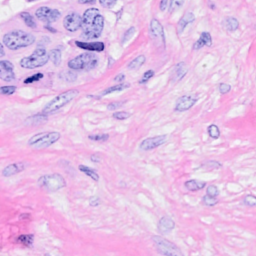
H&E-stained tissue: Breast